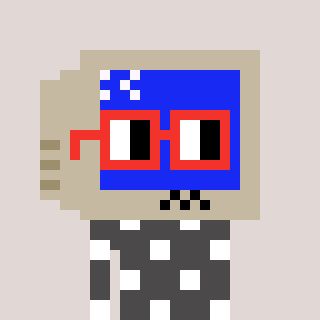
a pixel art character with square red glasses, a old monitor-shaped head and a grayscale-colored body on a warm background